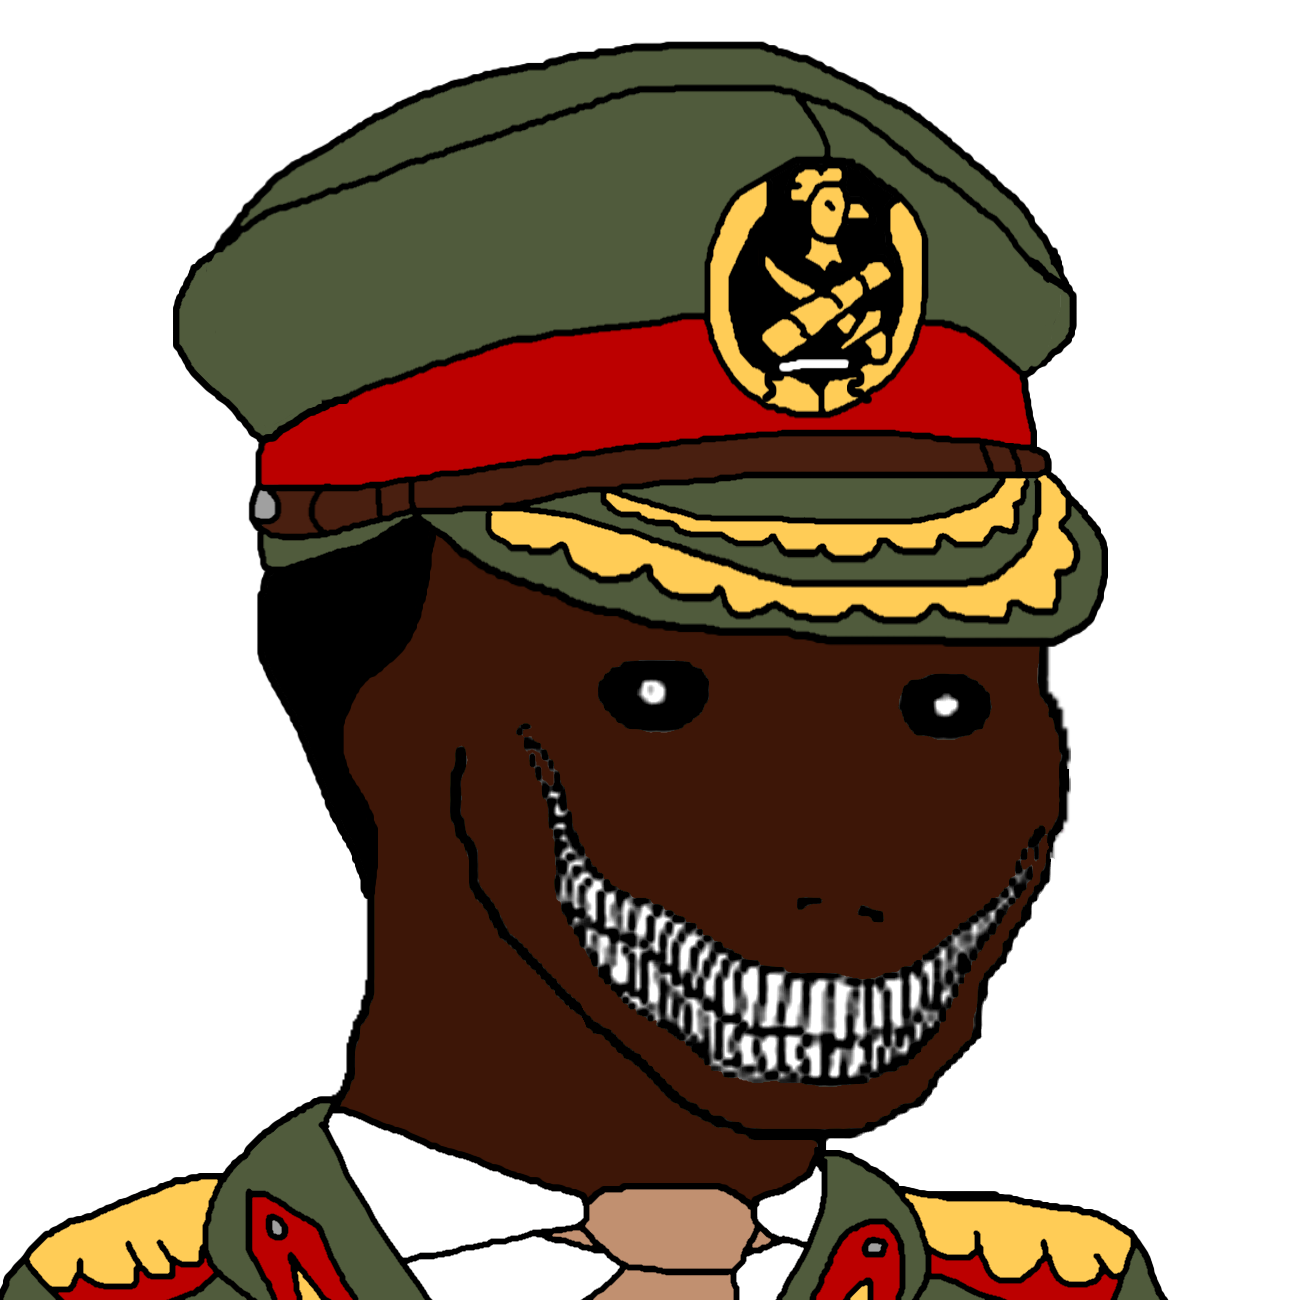
Label: 5_Oomer